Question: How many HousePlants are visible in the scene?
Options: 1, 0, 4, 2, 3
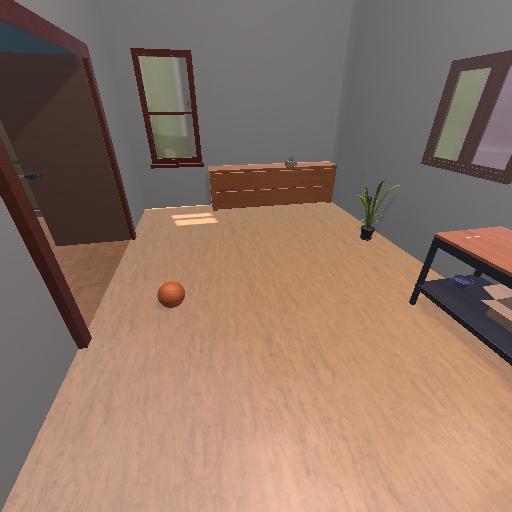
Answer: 1